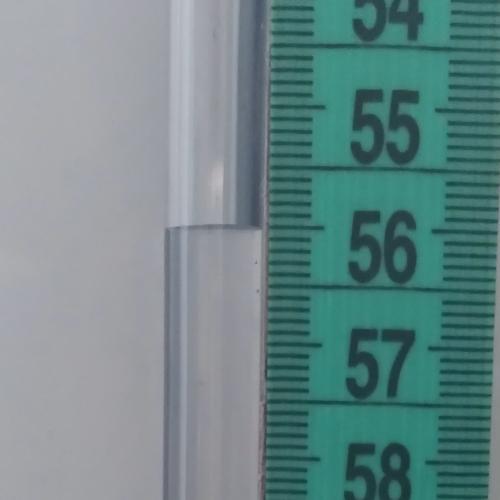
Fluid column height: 56.0 cm